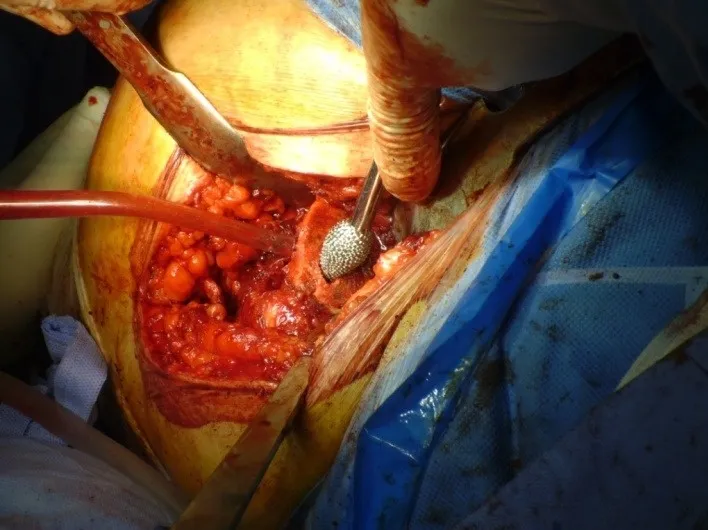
Surgical moment showing the preparation of the femoral metaphysis with dedicated instruments.
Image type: medical_photograph (other_medical_photograph)